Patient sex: F
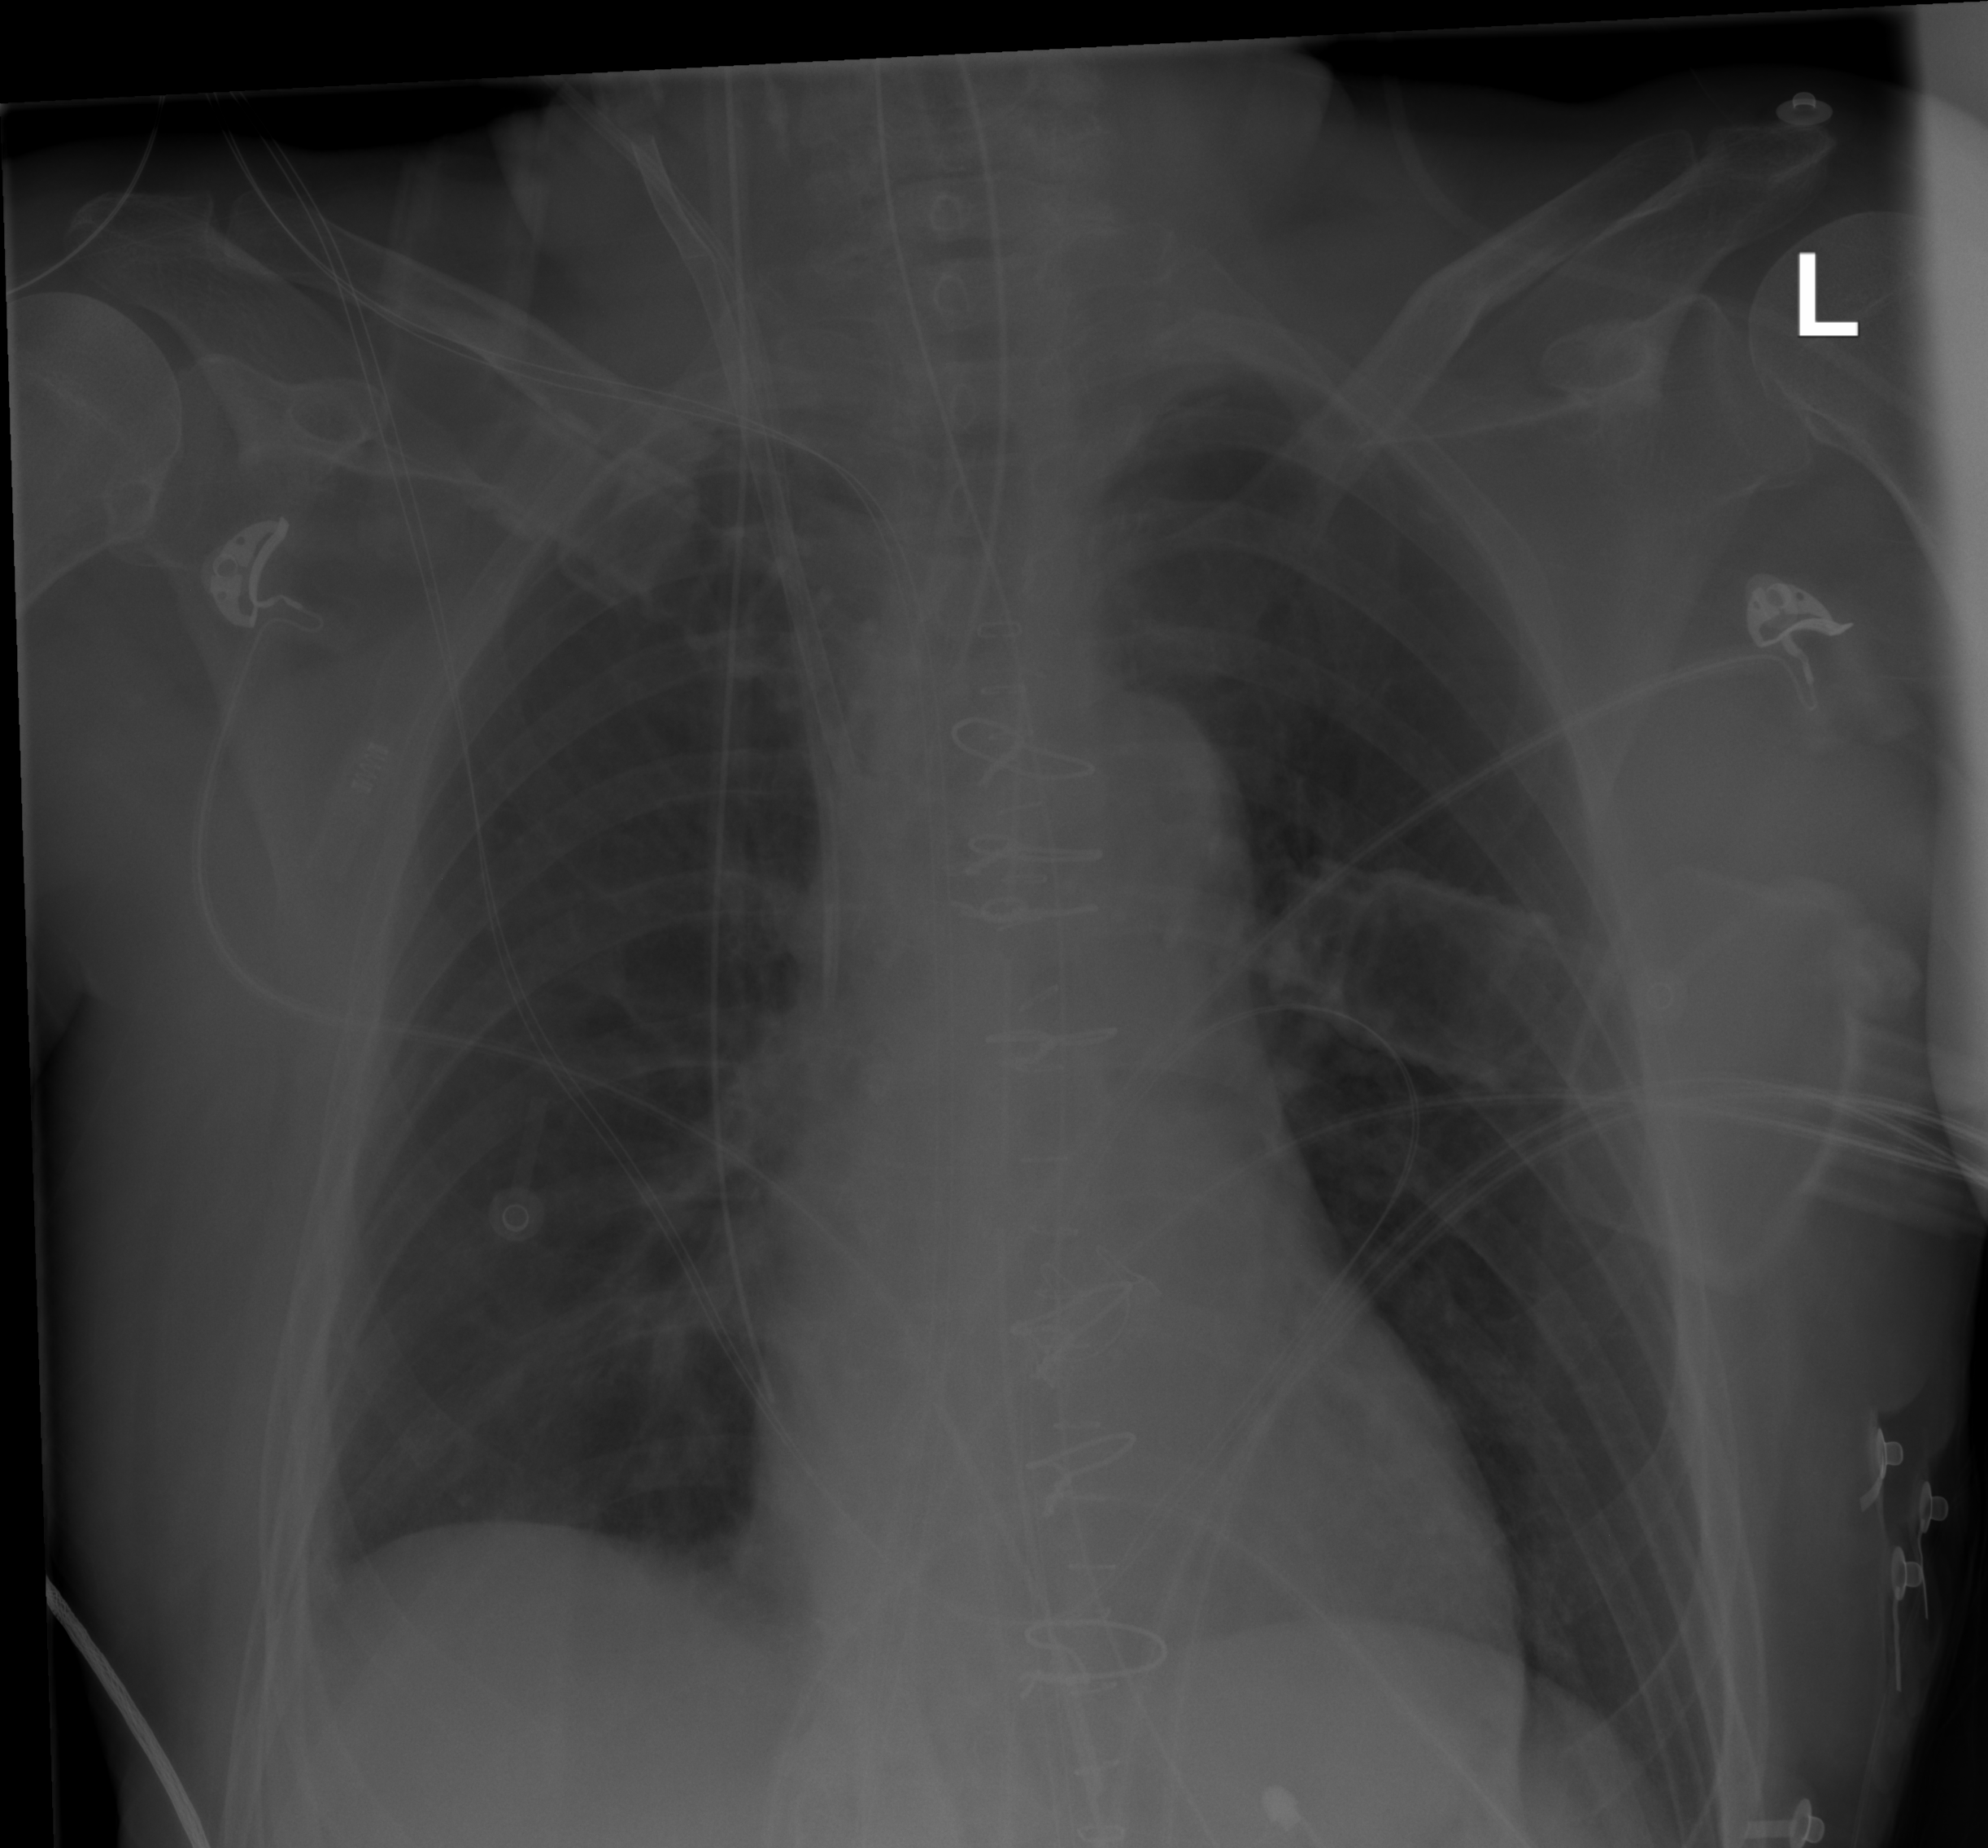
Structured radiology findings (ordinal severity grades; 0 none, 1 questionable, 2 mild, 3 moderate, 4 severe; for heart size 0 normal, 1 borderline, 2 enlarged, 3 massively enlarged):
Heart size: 1
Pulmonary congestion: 2
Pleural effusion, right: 0
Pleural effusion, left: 0
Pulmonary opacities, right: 0
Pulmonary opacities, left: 0
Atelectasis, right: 0
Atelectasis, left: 0